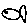
Label: fish